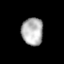
Tissue: lung
Cell type: Epithelial cells
Senescence score: 0.1861
Nuclear area (px): 581
Mean DAPI intensity: 178.139